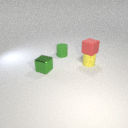
small green metal cube to the left of small green rubber cylinder